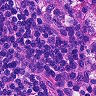
Metastatic tissue present: no